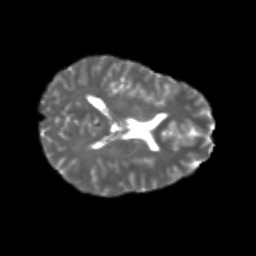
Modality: T2w
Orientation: axial
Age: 20
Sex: male
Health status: healthy
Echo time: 0.074 s